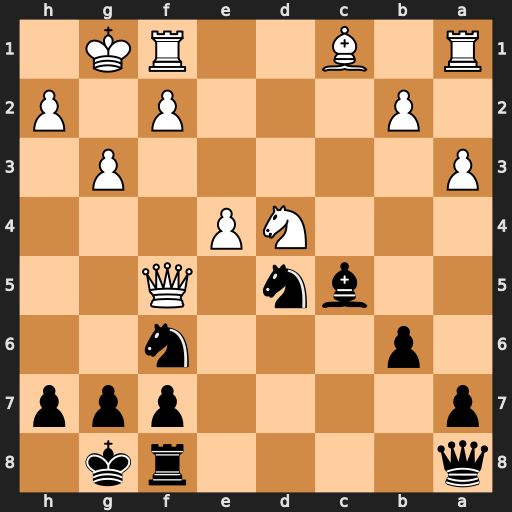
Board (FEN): q4rk1/p4ppp/1p3n2/2bn1Q2/3NP3/P5P1/1P3P1P/R1B2RK1
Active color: b
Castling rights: -
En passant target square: -
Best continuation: Ne7 Qf3 Bxd4